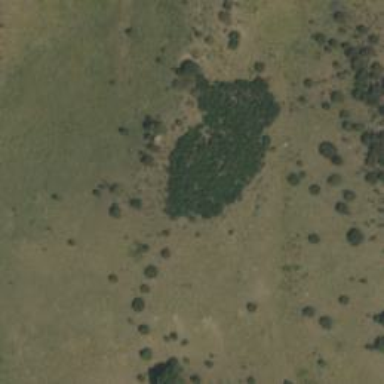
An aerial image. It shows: Scrub vegetation with broadleaved deciduous leaves.